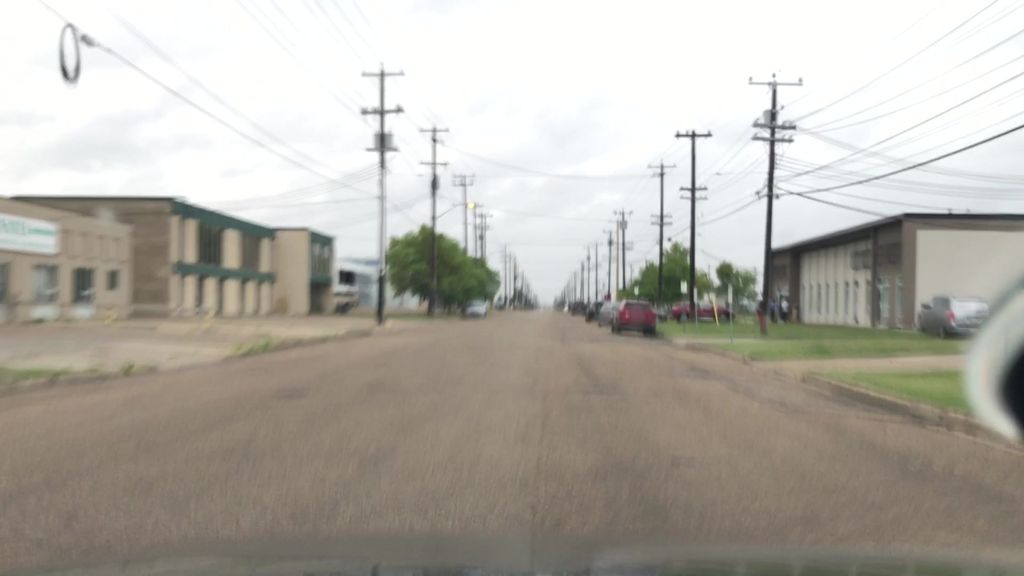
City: edmonton